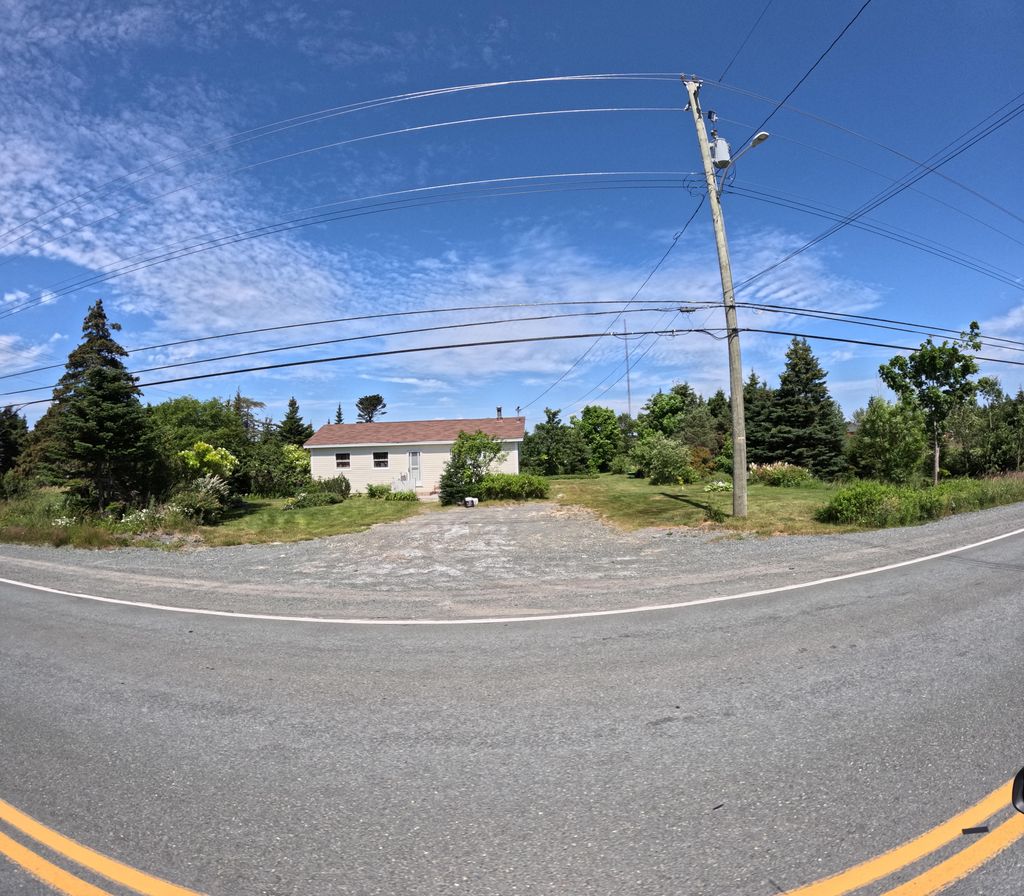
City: st_johns